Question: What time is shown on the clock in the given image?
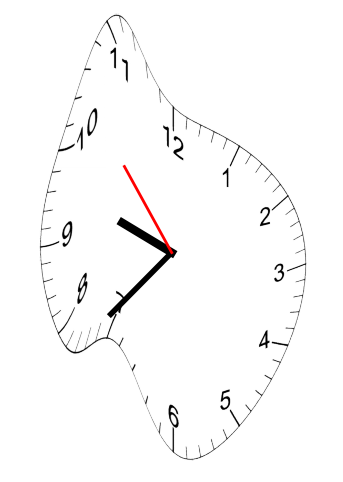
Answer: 09:36:53